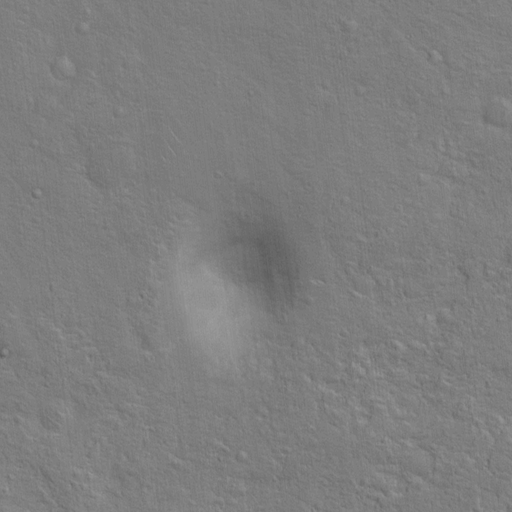
Classes present: Background, Cone